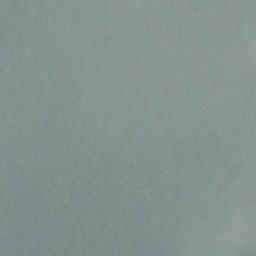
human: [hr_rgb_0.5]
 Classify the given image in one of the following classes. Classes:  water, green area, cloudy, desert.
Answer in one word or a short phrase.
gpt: cloudy